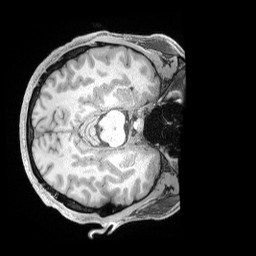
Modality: T1w
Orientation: axial
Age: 35
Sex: male
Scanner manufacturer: siemens
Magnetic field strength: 3 T
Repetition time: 2 s
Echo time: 0.00211 s